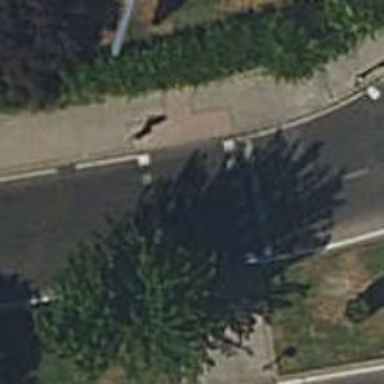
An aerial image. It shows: Crossing equipped with traffic signals for signaling.